Interaction volume radius: 10 \u00c5
Interaction volume height: 25 \u00c5
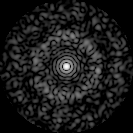
Disorder parameter: 0.8187